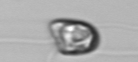
Label: flagellate_morphotype1